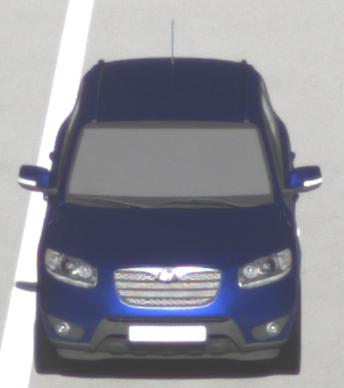
Make: Hyundai
Model: Santa Fe 2.4
Detailed model: Santa Fe (CM)
Model produced from: 2010/01
Model produced until: 2012/09
Doors: 5
Color: blue
Road condition: dry road
Daytime: morning or afternoon
Contrast: high contrast